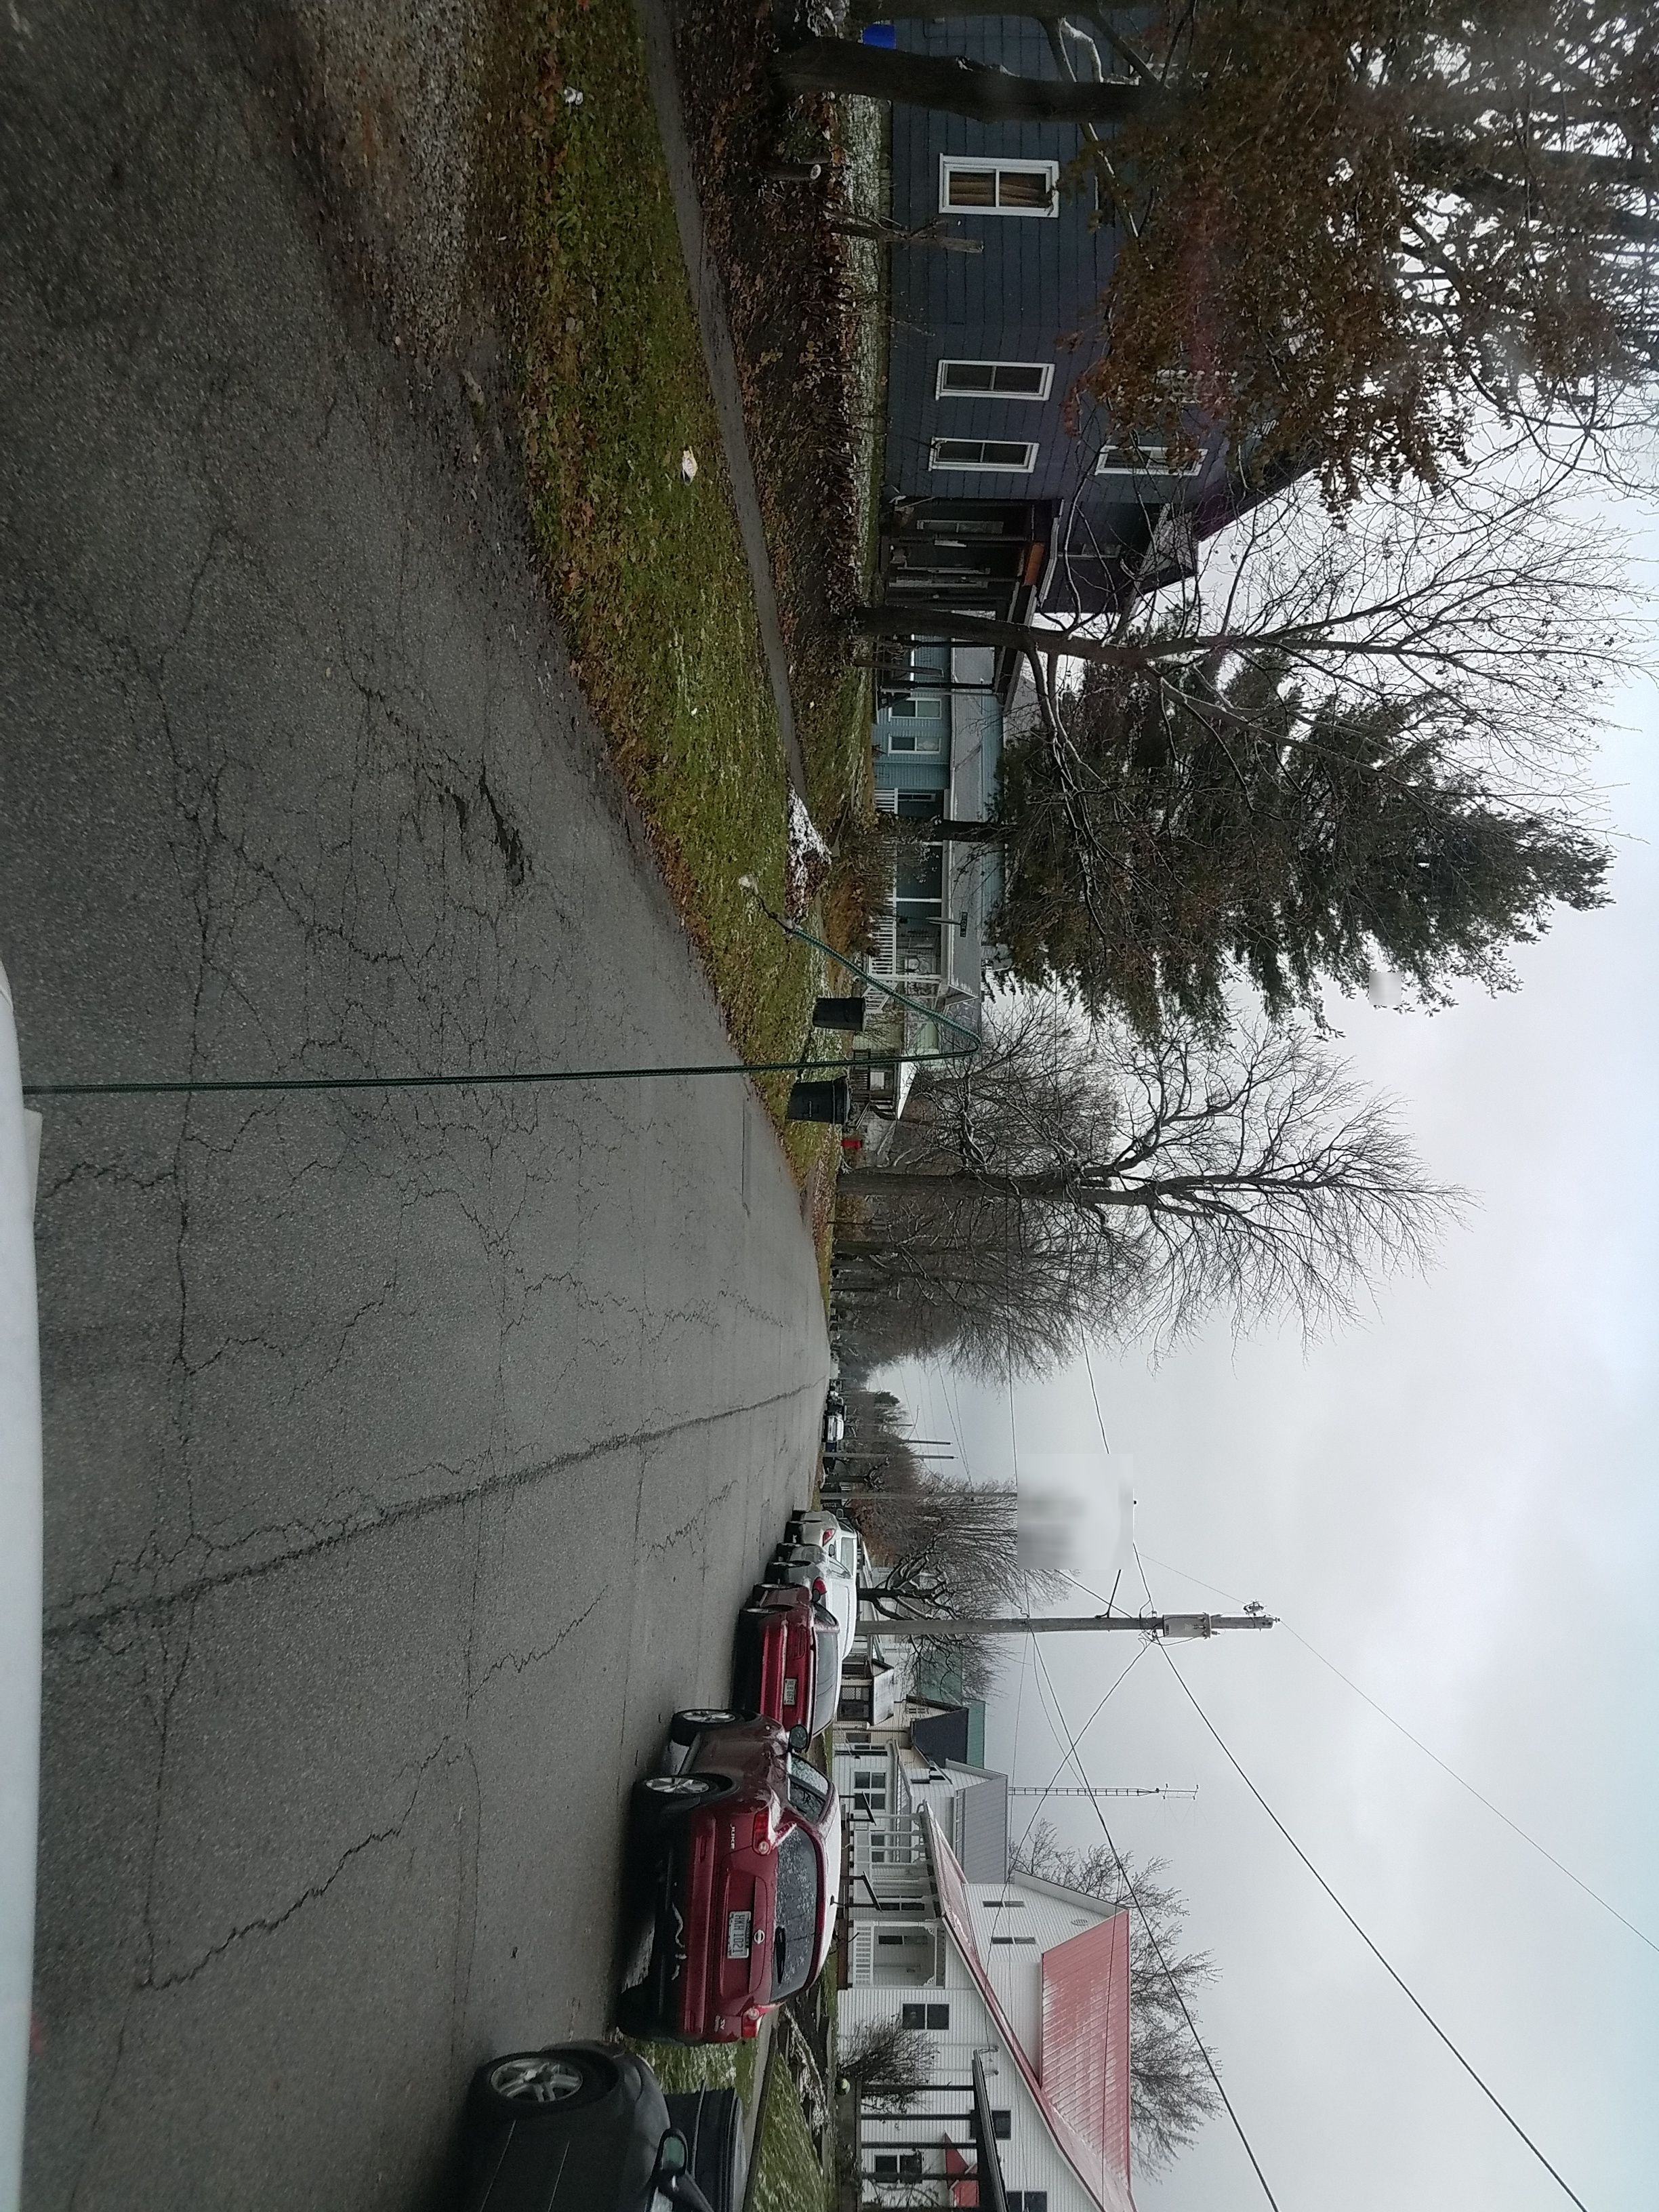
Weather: snowy
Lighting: day
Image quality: good
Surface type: driving surface
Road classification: residential
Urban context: semi-dense urban cluster
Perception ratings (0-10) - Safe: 1.71, Lively: 4.68, Beautiful: 6.83, Boring: 3.5, Depressing: 7.91, Wealthy: 5.28